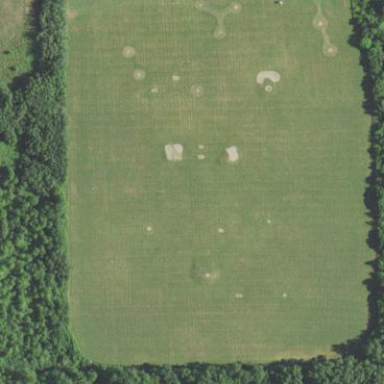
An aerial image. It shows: Driving range golf pitch.